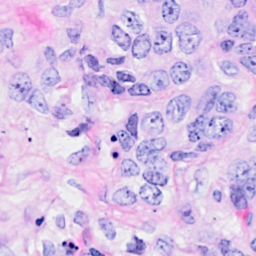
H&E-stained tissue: Breast